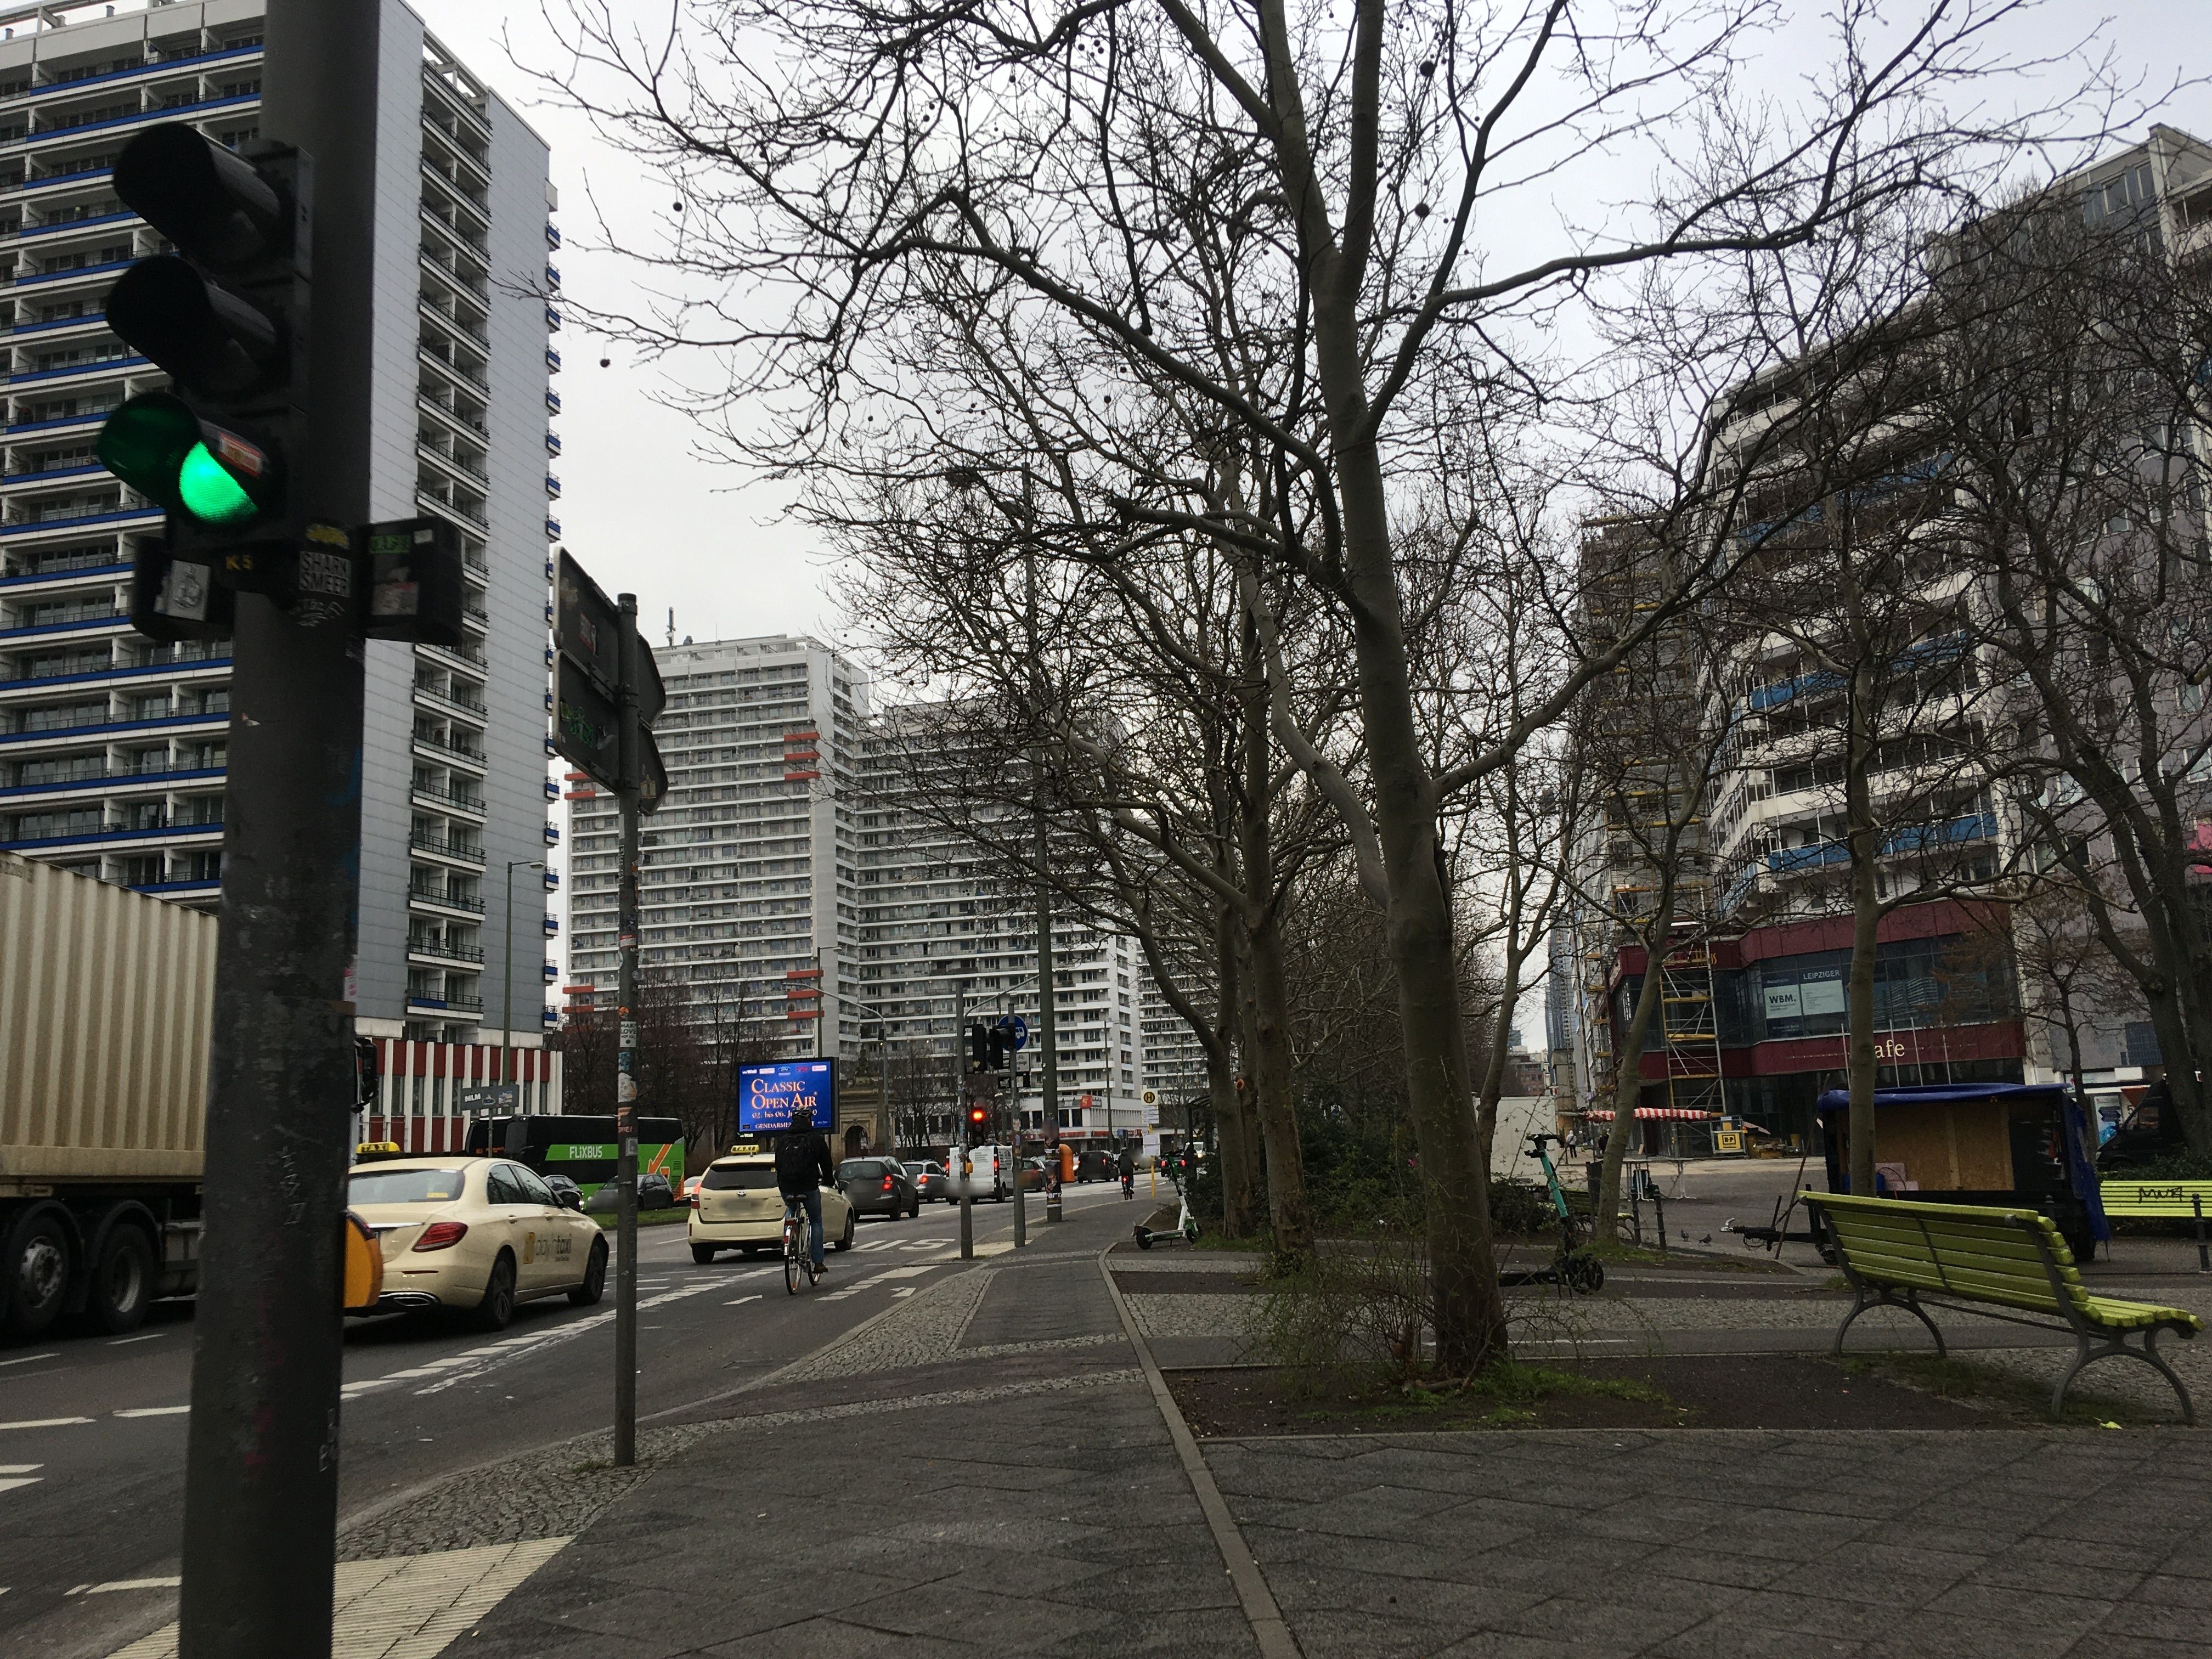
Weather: cloudy
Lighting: day
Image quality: good
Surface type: walking surface
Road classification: service, cycleway
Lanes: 3
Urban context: urban centre
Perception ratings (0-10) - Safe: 2.77, Lively: 6.92, Beautiful: 8.76, Boring: 1.92, Depressing: 5.33, Wealthy: 8.89